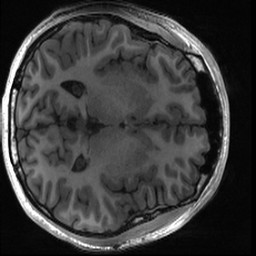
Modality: T1w
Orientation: axial
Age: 18
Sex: female